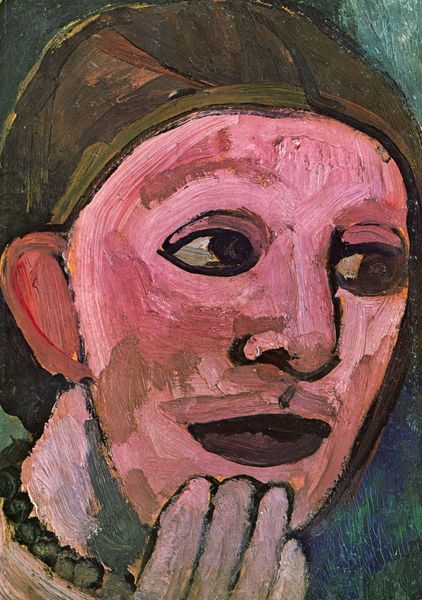
Titel: Selbstporträt
Künstler: Paula Modersohn-Becker
Standort: Dortmund
Institution: Privatsammlung
Schlagwörter: blau, gemälde, hand, kopf, mann, schatten, grob, grün, heckel, braun, bunt, finger, frau, grau, haar, hut, mund, nase, ohr, schwarz, stirn, türkis, weiss, blick, dame, rot, beige, expressionismus, haube, kappe, mütze, augen, gesicht, inkarnat, kragen, mensch, bildnis, hals, portrait, porträt, öl, pastos, auge, haare, schnur, frontal, kinn, kontrast, lippen, ohren, perlen, rosa, scheitel, traurig, rund, wangen, umrisse, düster, moderne, spuren, abstrakt, farben, flächen, kette, modern, farbe, lila, violett, ausdruck, duktus, einfach, olive, pupillen, glatt, teint, selbstporträt, perlenkette, halskette, lider, umriss, pink, fleisch, maske, expressionistisch, munch, kontur, inkarant, künstler, selbstbildnis, kugeln, pinsel, ölmalerei, pinselstrich, nasenloch, selbstportrait, picasso, gesichtsausdruck, hamd, worpswede, pinselstriche, balu, geliebte, reifen, frage, rpt, komplementärkontrast, komplementärfarben, farbkontrast, petrol, freundin, moderssohn, farbspuren, modersohn becker, becker, paula, moderson becker, konstrast, paula modersohn becker, hand#finger, gesicht#portrait, perlewn